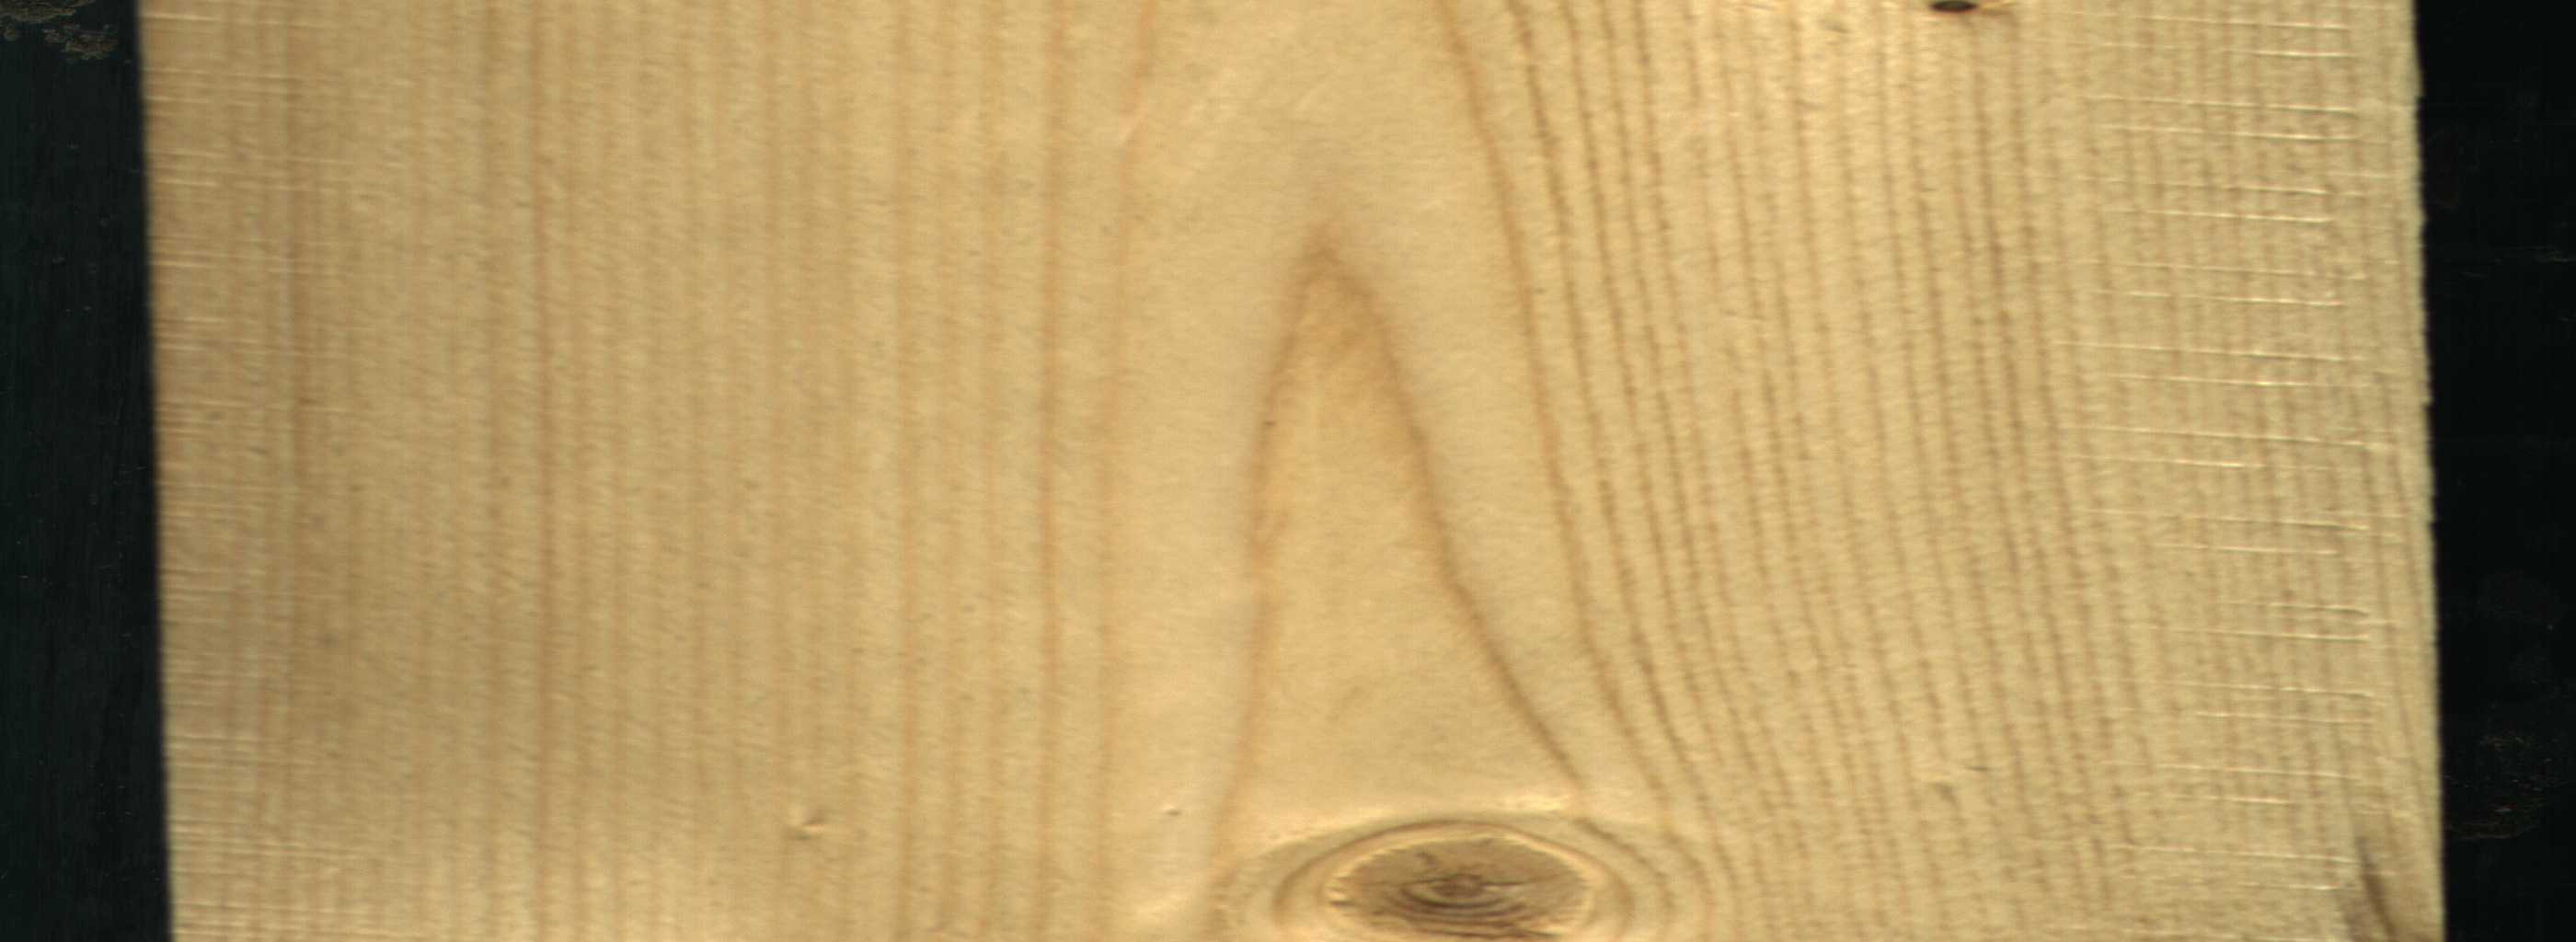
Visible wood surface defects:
Live_Knot
Live_Knot